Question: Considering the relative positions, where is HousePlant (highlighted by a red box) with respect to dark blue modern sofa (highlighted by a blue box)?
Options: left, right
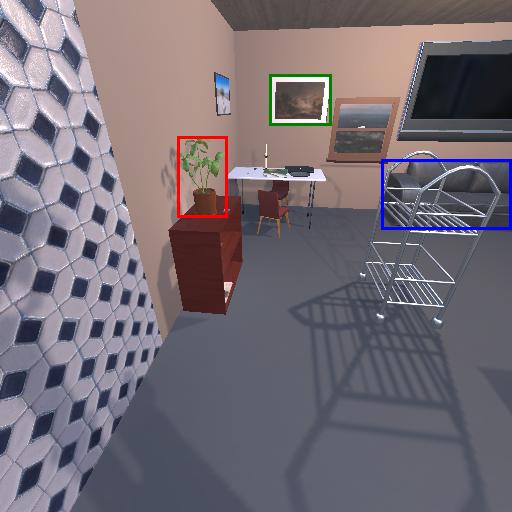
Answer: left